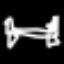
Label: bed